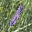
Label: 1